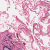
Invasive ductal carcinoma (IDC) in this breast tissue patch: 0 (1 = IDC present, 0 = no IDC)